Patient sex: M
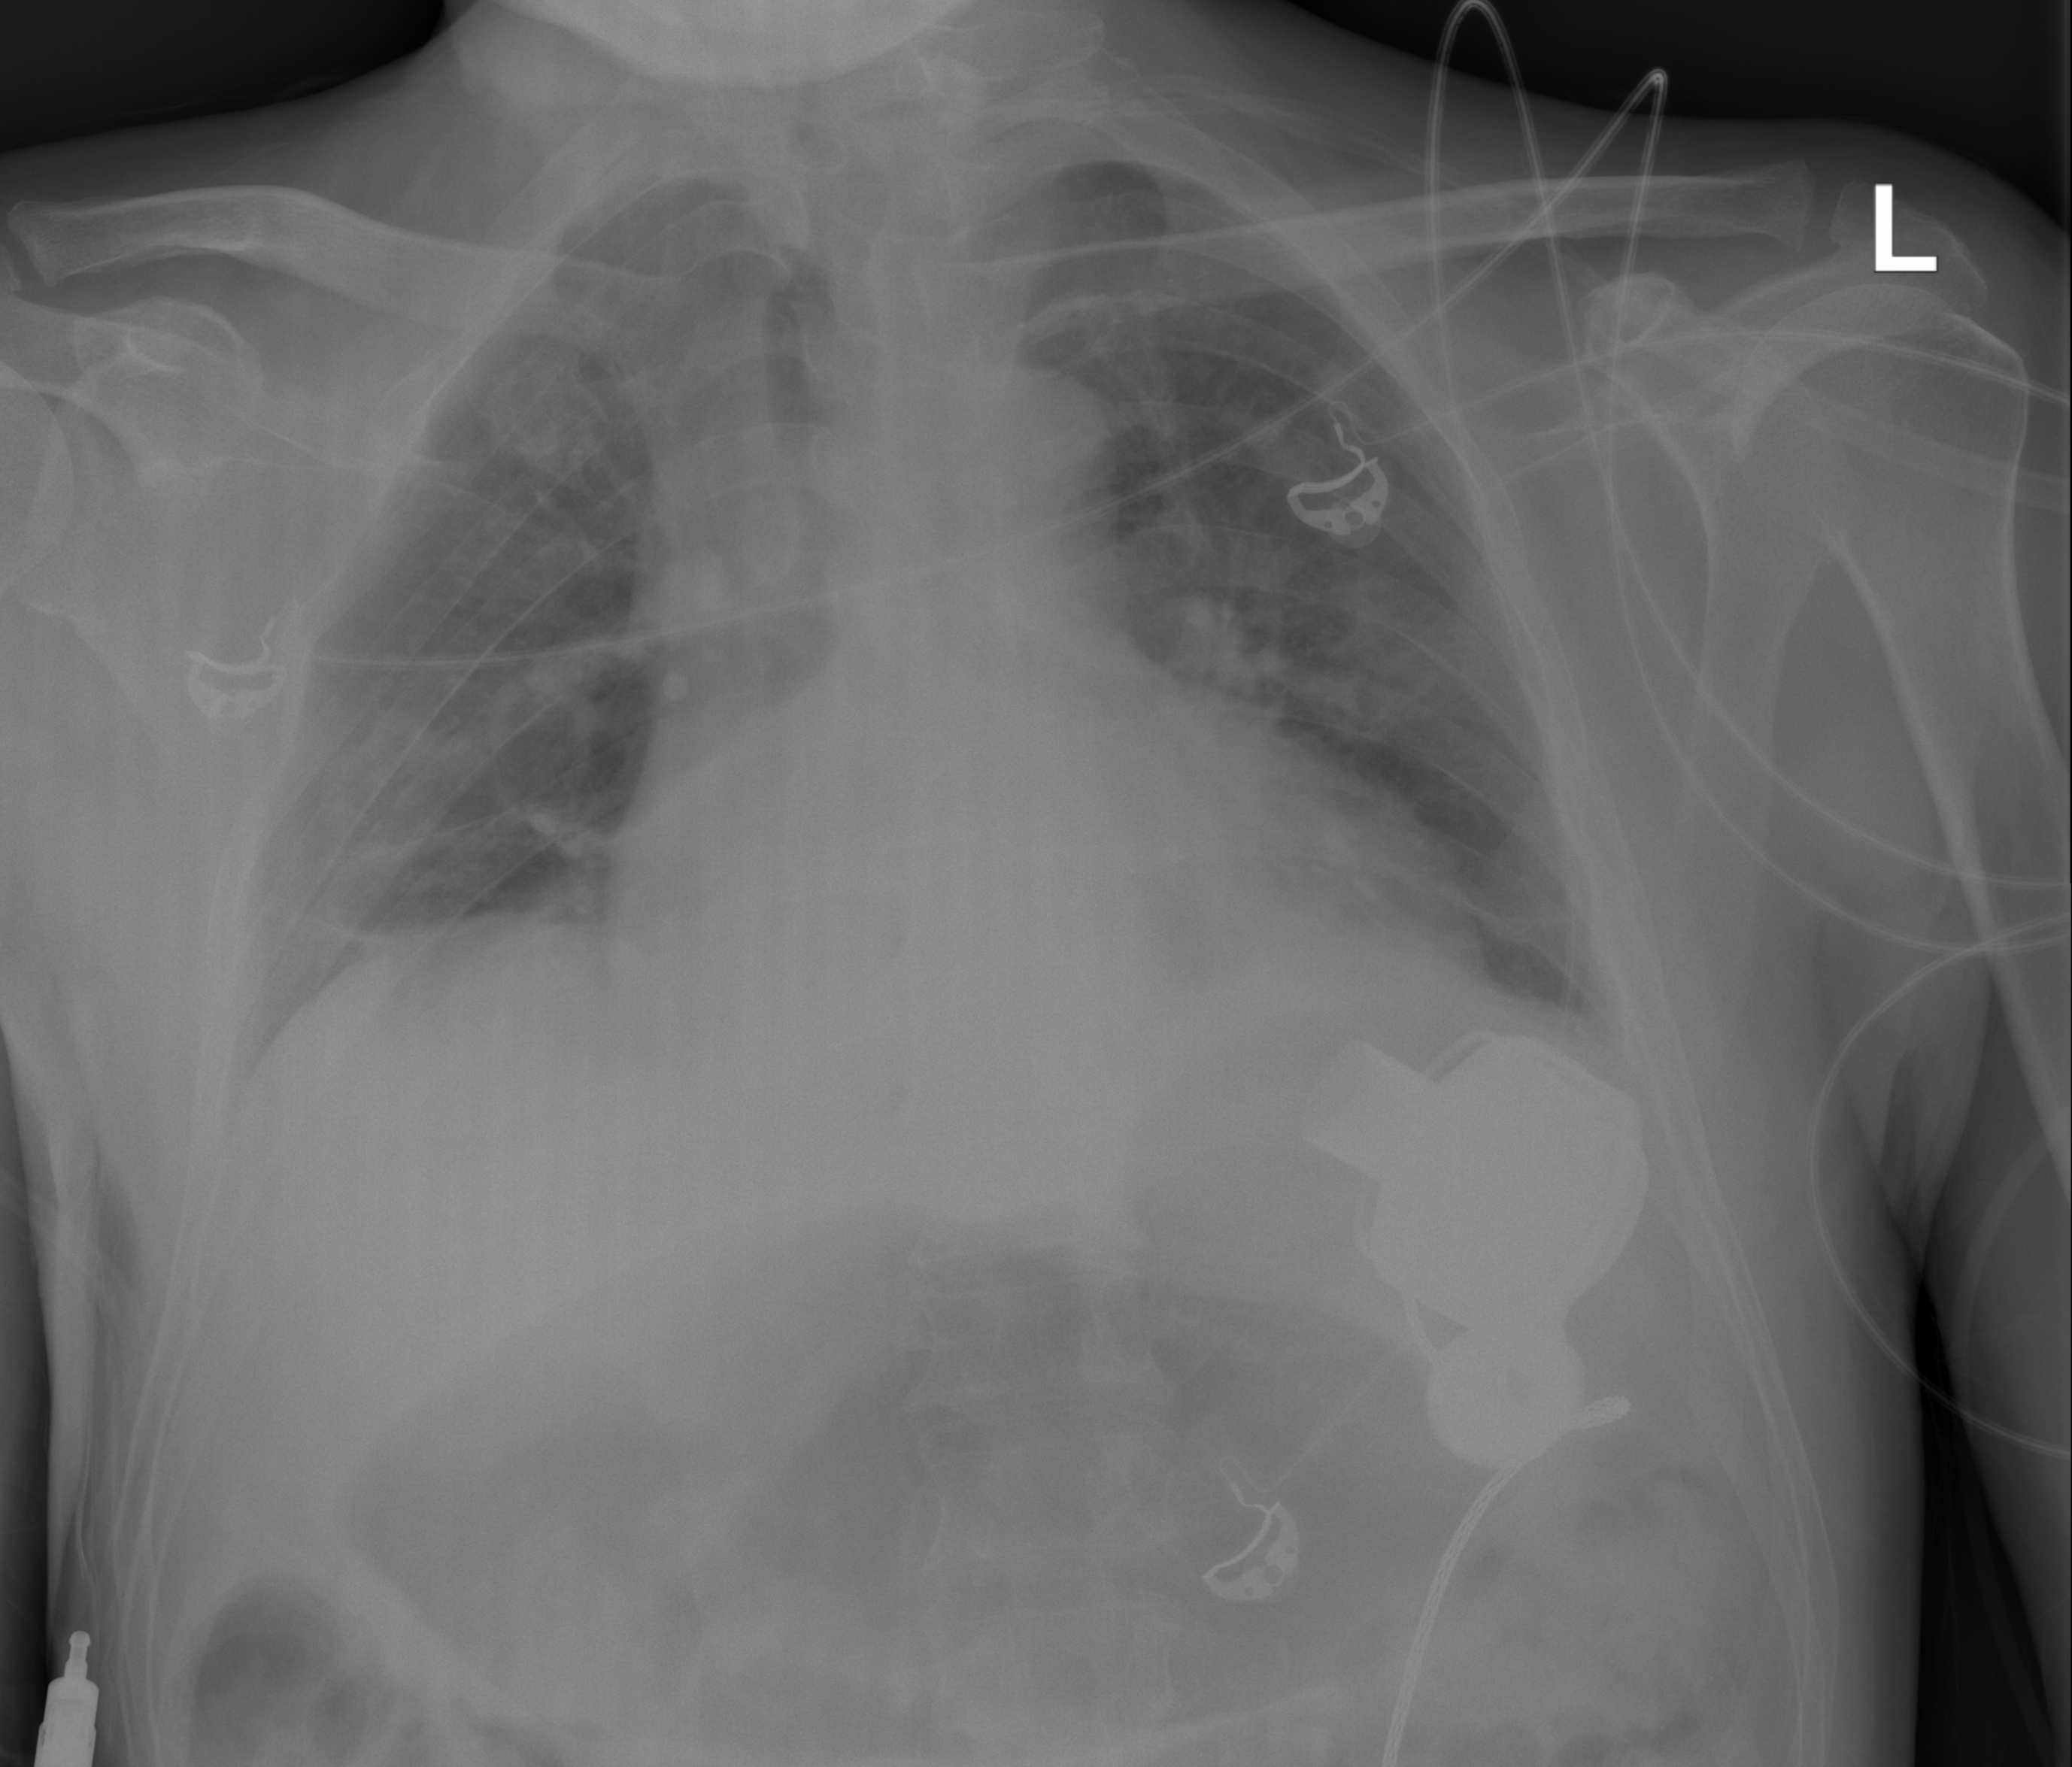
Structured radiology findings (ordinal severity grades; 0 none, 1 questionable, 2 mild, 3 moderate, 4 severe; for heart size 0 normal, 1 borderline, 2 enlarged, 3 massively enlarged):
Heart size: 2
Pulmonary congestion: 0
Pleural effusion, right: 0
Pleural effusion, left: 0
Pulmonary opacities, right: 1
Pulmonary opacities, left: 0
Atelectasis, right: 2
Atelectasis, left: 2